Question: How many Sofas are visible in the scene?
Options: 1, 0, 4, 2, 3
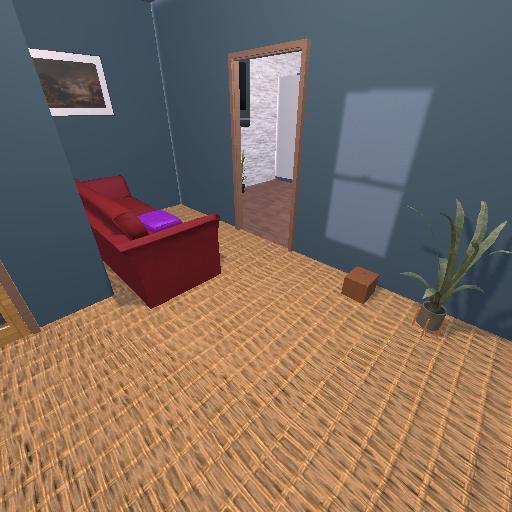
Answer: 1